Question: I want to be able to show various details about a member ("user") on every page - i.e. a partial that displays some login details.
For example, stackoverflow shows my username, my reputation and badges on every page.

Since we like to stick with ViewModels, it seems sensible to populate a ViewModel and pass it to every page. The ViewModel would contain the member object (and perhaps other data).
One way to do this is to create an abstract "base" ViewModel class and have all other ViewModels that you normally use inherit from it. This seems a little cumbersome, since every ViewModel that you make has to inhertit from the base. Annoying?
Another way is to use 'HttpContext.User.Identity'.
Another way is to create a custom WebViewPage.
But for these two possibilities I've been informed that it's not recommended because it's "not very MVC-ish". That is, it doesn't conform to the natural way we do things in MVC.
How might I solve this problem? Are ViewModels the way to go?
C# or VB.NET are acceptable.
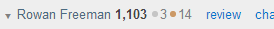
Answer: Create a controller that returns user info in a partial, call the controller with Html.Action() in your layout page. A blog post I wrote long time ago which you may can check:
<URL>